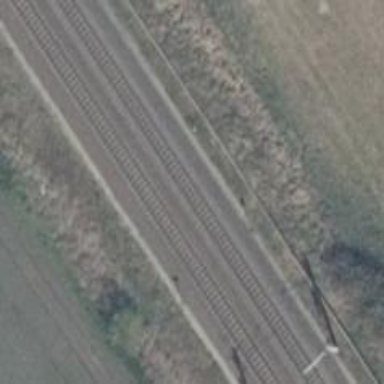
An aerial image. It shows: Railway signal.